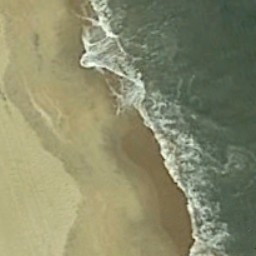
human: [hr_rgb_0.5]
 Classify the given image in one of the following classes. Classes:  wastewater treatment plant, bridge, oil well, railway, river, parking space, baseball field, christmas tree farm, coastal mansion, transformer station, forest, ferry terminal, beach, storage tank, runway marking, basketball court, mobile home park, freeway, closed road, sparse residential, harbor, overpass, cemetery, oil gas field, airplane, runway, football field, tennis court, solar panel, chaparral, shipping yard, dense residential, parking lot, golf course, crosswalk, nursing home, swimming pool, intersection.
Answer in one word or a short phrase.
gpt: beach